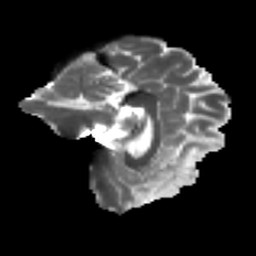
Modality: T2w
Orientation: sagittal
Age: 37
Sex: female
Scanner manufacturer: ge
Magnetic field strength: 3 T
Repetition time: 7.8 s
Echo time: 0.0608 s